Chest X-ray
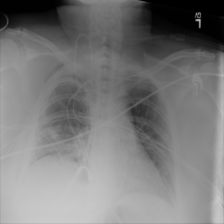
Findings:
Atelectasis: positive
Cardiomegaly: negative
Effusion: negative
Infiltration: positive
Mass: negative
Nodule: negative
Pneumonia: negative
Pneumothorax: negative
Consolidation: negative
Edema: negative
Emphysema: positive
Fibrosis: negative
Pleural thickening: negative
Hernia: negative